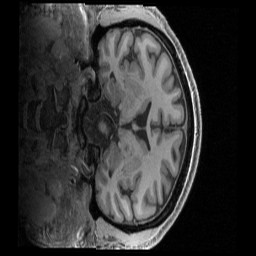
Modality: T1w
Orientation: coronal
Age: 51
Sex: male
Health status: ill
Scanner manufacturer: siemens
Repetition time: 2.4 s
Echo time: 0.00231 s